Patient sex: M
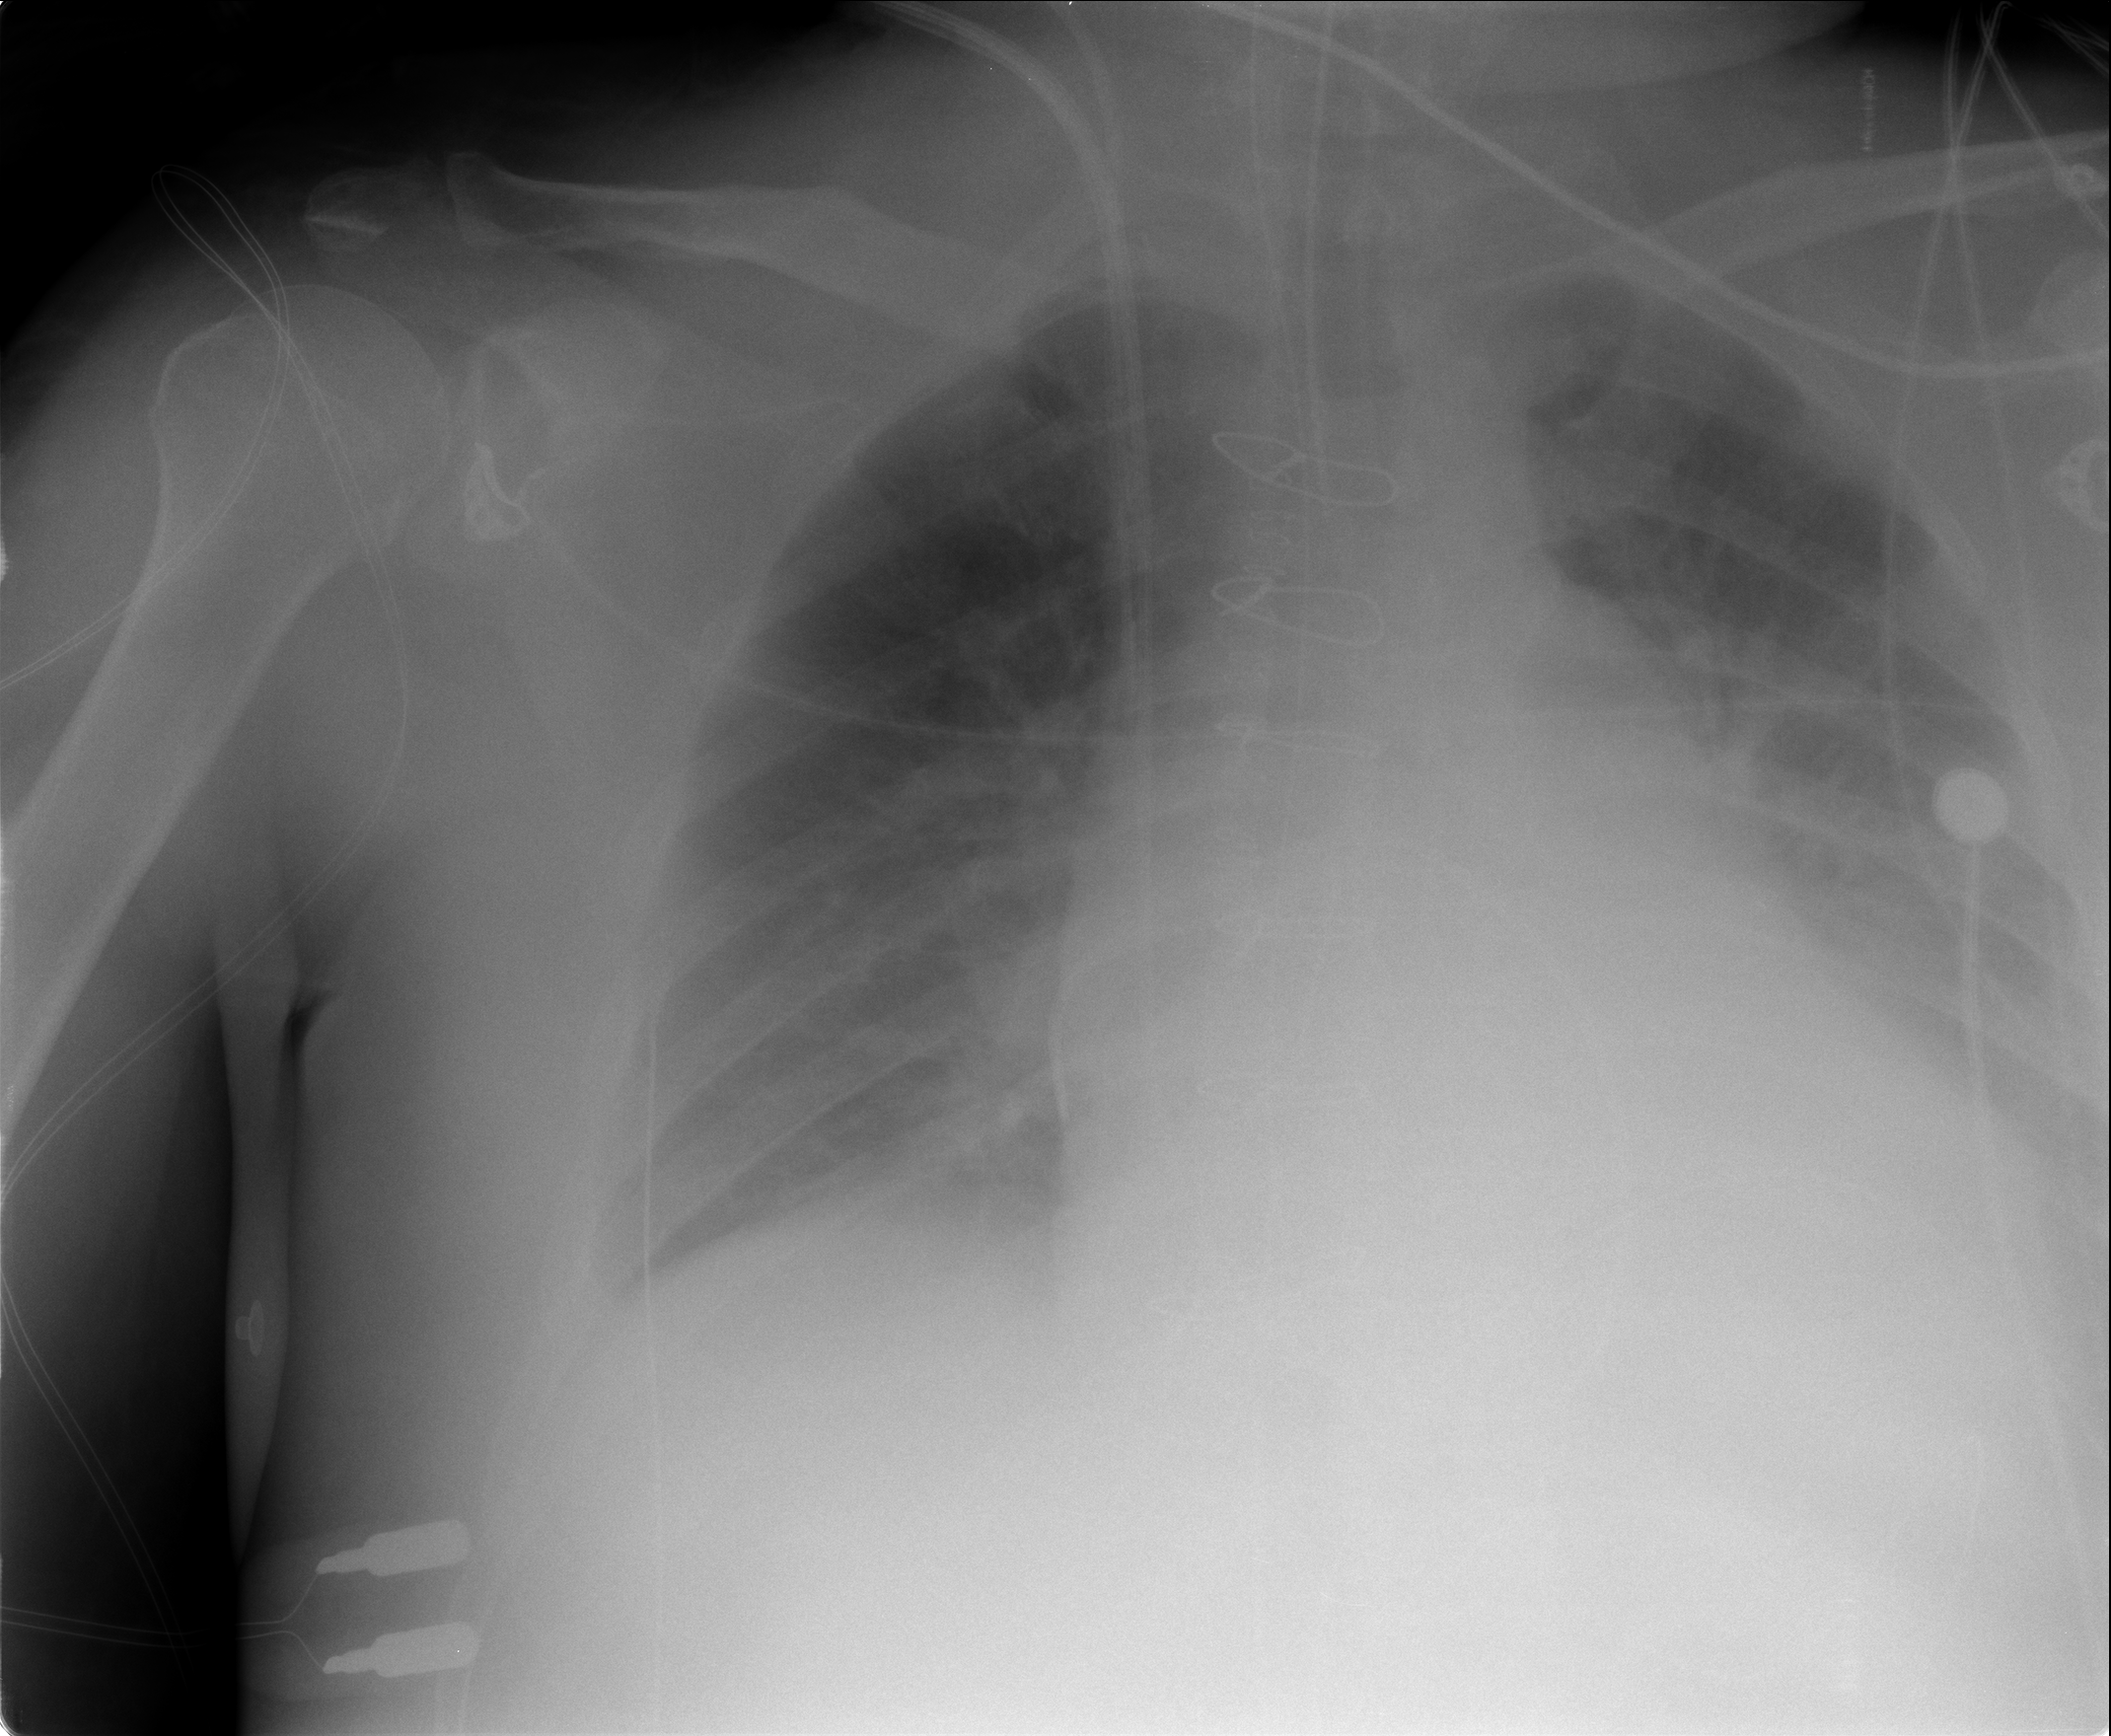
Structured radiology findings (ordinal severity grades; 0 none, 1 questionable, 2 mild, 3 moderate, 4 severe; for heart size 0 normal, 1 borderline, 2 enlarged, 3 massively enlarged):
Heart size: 2
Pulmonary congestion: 2
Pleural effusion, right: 2
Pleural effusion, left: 1
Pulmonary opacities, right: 0
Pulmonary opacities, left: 0
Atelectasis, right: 0
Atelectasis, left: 1